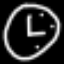
Label: clock